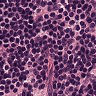
Metastatic tissue present: no